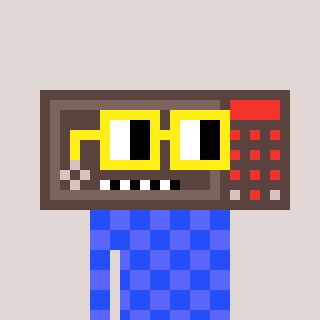
a pixel art character with square yellow glasses, a wallsafe-shaped head and a purple-colored body on a warm background